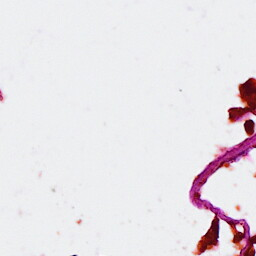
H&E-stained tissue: Breast